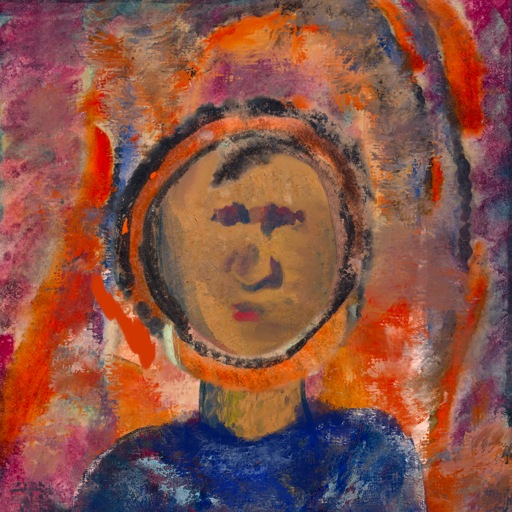
Background: Experience, Head And Neck Front: In_The_Sun, Face Front: In_The_Sun, Bust: Irani, Hair Front: Childish, Head Accessory: Blank, Second Necklace: Blank, Necklace: Blank, Baby: Blank